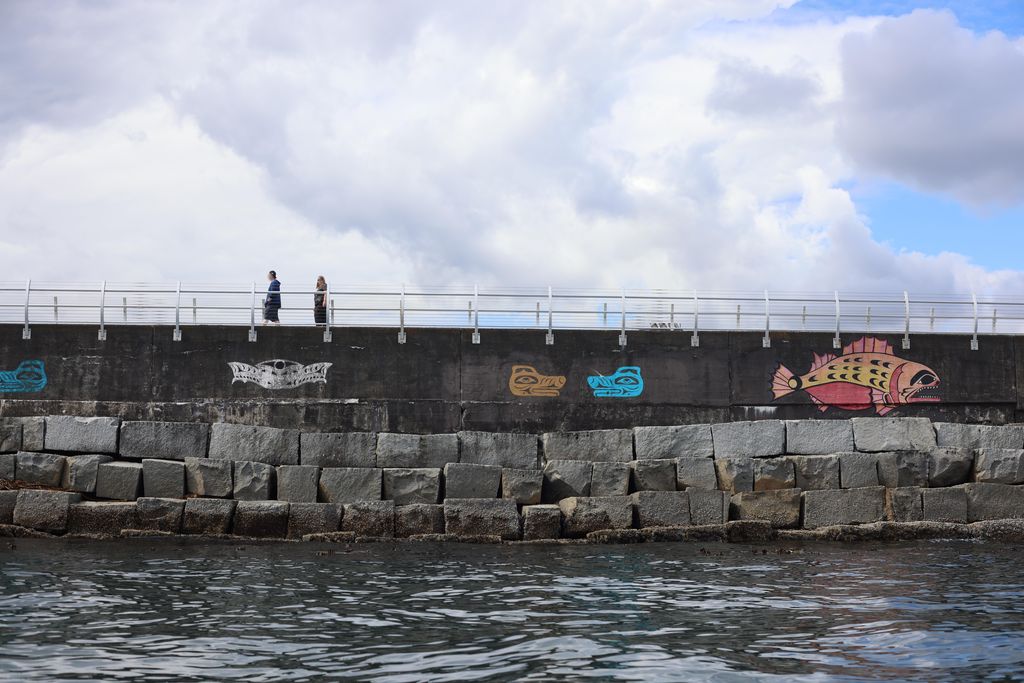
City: victoria